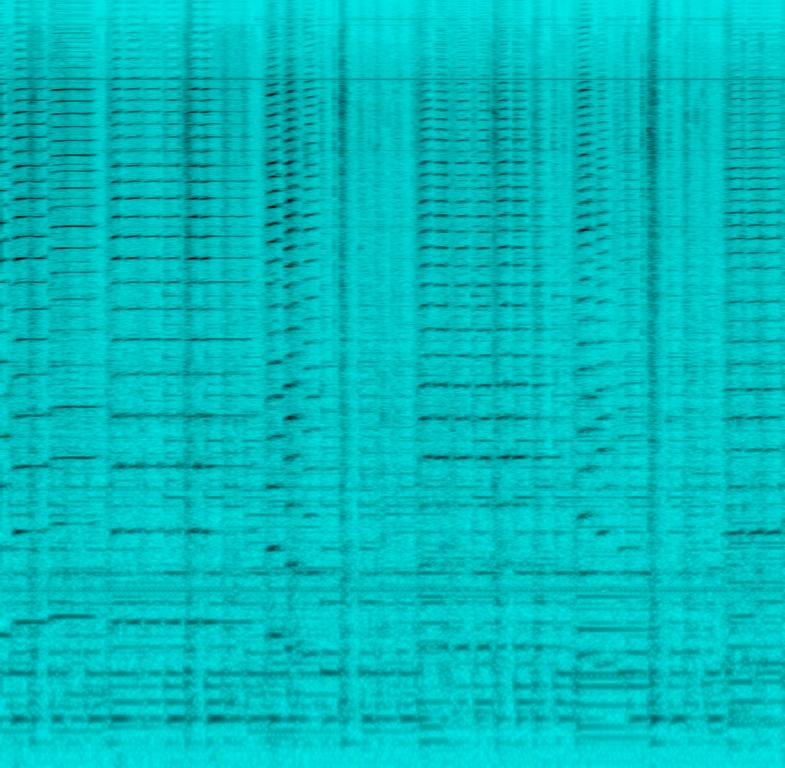
Someone is strumming chords on a guitar while playing a sad sounding melody on a harmonica. This song may be playing sitting on a bonfire surrounded by friends.